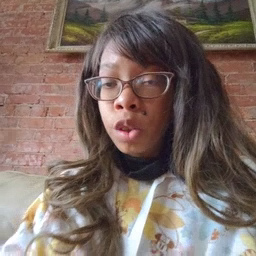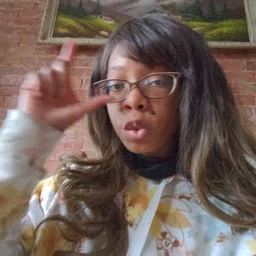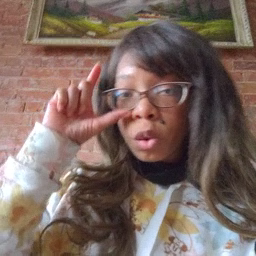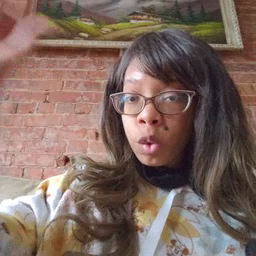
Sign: moon